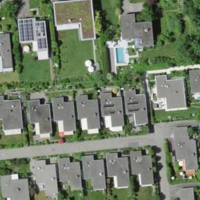
EUNIS habitat code: 55
Species observed at this site:
Helianthus annuus